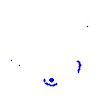
Particle: proton